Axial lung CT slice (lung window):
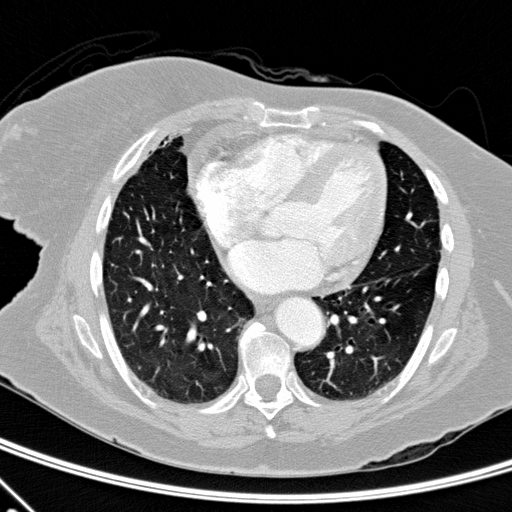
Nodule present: no